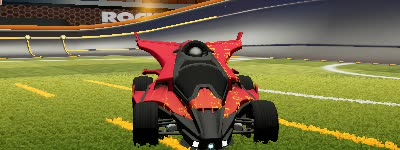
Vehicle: aftershock